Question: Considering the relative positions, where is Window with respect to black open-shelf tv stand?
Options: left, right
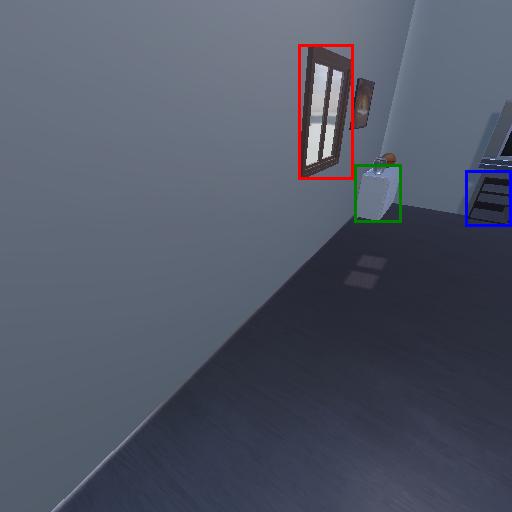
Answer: left